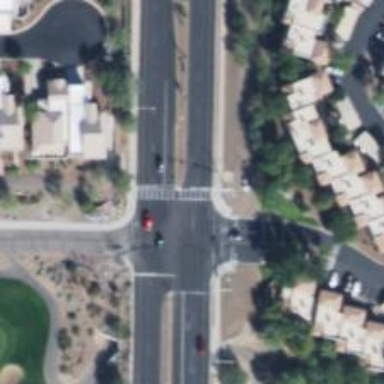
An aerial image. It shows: Uncontrolled and marked road crossing.